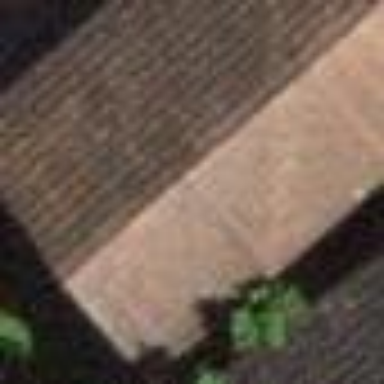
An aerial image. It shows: Barn.